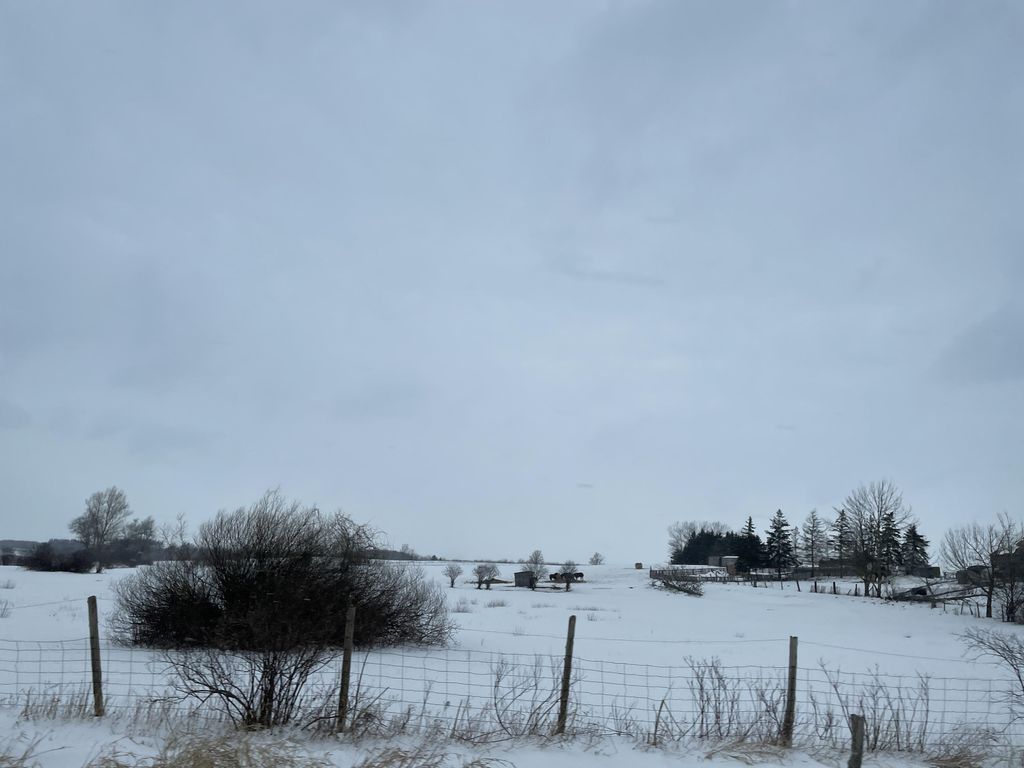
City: kitchener-waterloo